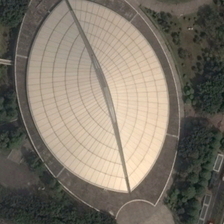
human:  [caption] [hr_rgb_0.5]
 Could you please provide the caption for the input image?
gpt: a leaf shaped center is standing at the corner of two crossed roads .

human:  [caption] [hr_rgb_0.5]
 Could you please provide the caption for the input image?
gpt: a large eye shaped center is seated besides woods .

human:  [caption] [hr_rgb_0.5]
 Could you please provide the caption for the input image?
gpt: the white eye shaped center is between two groves .

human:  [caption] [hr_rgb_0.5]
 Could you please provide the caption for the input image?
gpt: a leaf shaped center is standing at the corner of two crossed roads .

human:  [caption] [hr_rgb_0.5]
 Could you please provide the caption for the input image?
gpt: an almost oval center building is surrounded by many green trees .